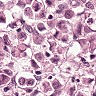
Metastatic tissue present: yes